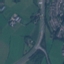
Land use / land cover: Highway